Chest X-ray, AP view. Patient: 37 years old, sex F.
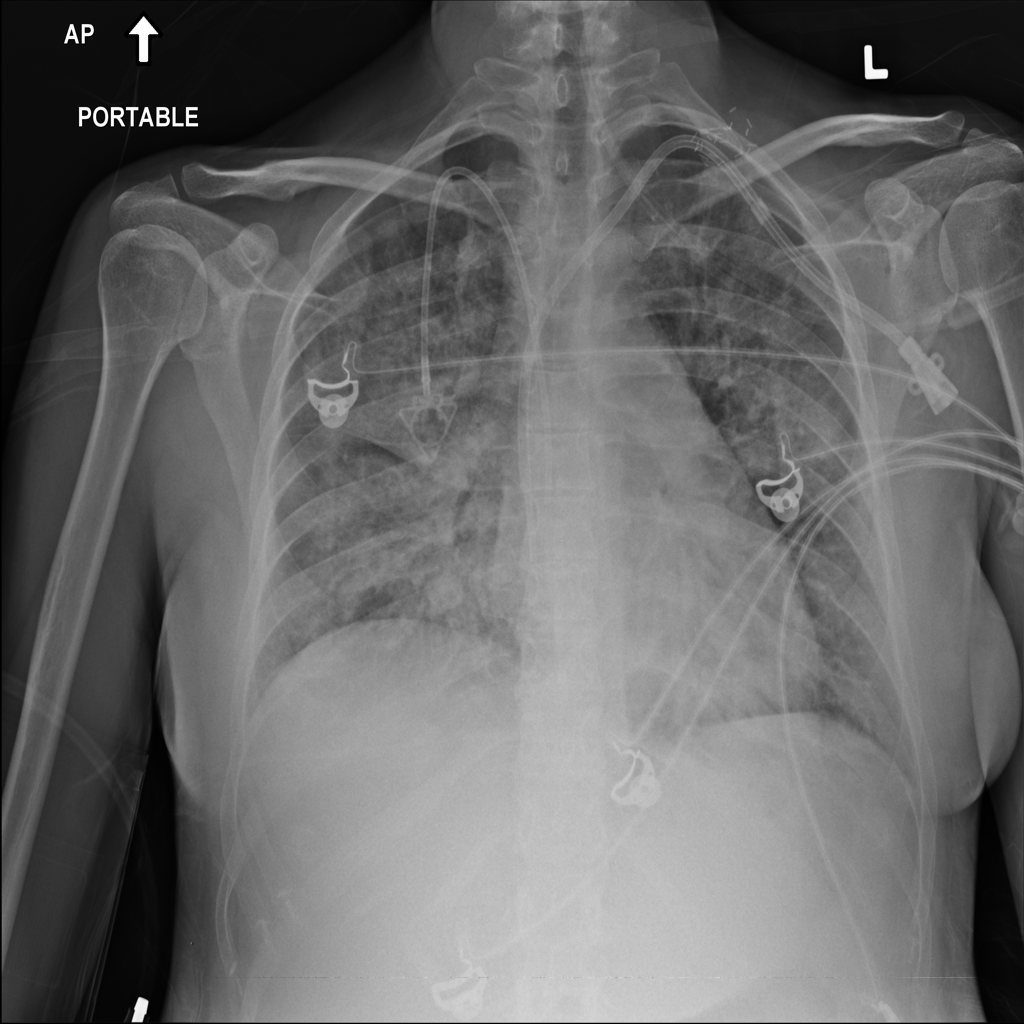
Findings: No Finding